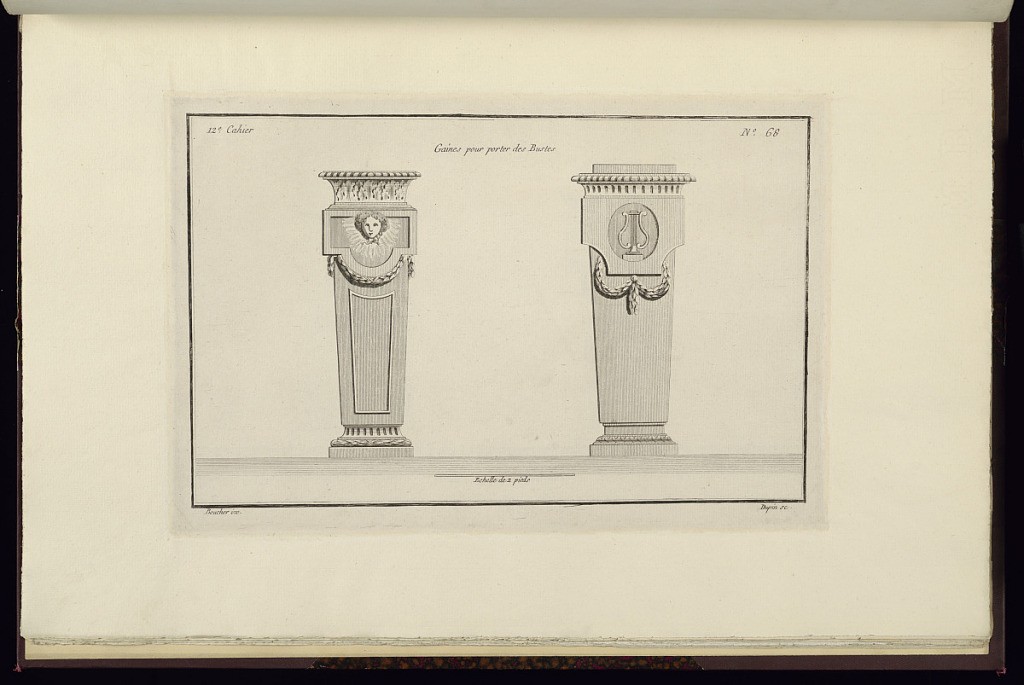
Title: Gaines pour porter des Bustes
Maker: Juste-François Boucher, French, 1736 – 1782
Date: ca. 1775
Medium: Engraving on off white laid paper
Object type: Print
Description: Designs for two pedestals to support sculpted busts. The pedestal on the left is decorated with ornament motifs including a radiating mascaron, ribbon twist, acanthus leaves, a garland of bound leaves, and fluting. The pedestal on the right is decorated with a central relief of a lyre, bound leaf garland, and lamb tongue. The plate is signed.